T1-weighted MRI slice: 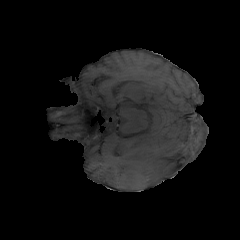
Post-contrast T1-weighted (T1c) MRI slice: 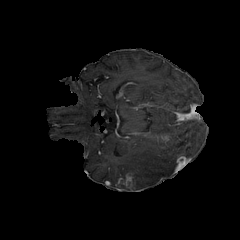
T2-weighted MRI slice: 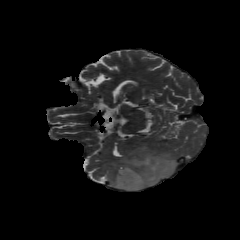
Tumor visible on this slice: yes